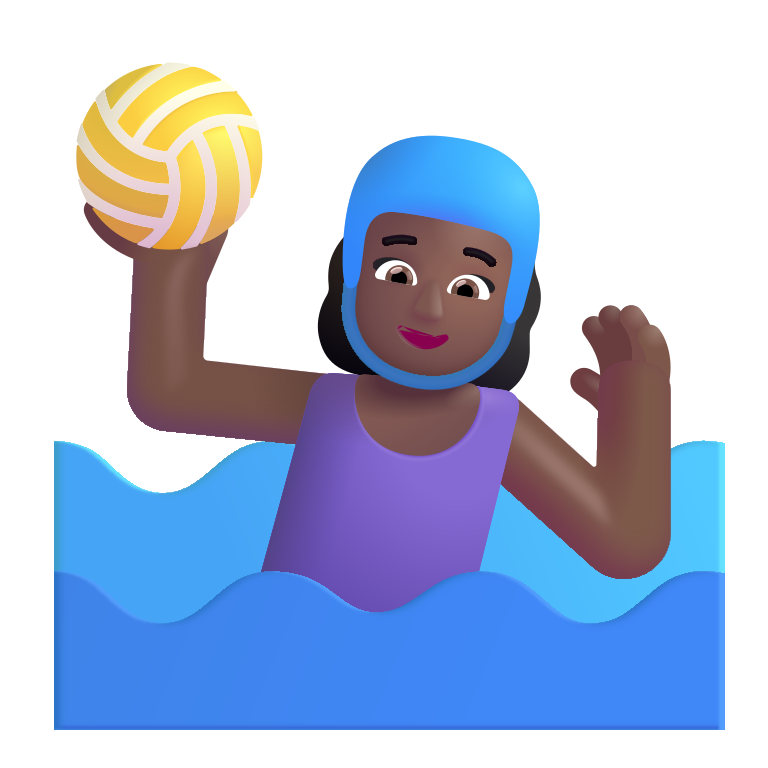
woman playing water polo color  dark